Question: I want to send and receive emails from my webpage using mailgun.
Main problem : Laravel cannot find my send-email.blade file on resourcesiews\pages
I configure my .env file for mailgun.
What I am missing? Here is my codes;

'''
Route::get('/send-email', [App\Http\Controllers\EmailController::class, 'sendEmail']);
'''
'''
namespace App\Http\Controllers;
use App\Mail\HelloEmail;
use Illuminate\Http\Request;
use Illuminate\Support\Facades\Mail;
class EmailController extends Controller
{
public function sendEmail()
{
$reveiverEmailAddress = "example@gmail.com";
Mail::to($reveiverEmailAddress)->send(new HelloEmail);
if (Mail::failures() != 0) {
return "Email has been sent successfully.";
}
return "Oops! There was some error sending the email.";
}
}
'''
'''
'mailgun' => [
'domain' => env('MAILGUN_DOMAIN'),
'secret' => env('MAILGUN_SECRET'),
]
'''
'''
'mailers' => [
'smtp' => [
'transport' => 'smtp',
'host' => env('MAIL_HOST', 'smtp.mailgun.org'),
'port' => env('MAIL_PORT', 587),
'encryption' => env('MAIL_ENCRYPTION', 'tls'),
'username' => env('MAIL_USERNAME'),
'password' => env('MAIL_PASSWORD'),
'timeout' => null,
],
],
'from' => [
'address' => env('MAIL_FROM_ADDRESS', 'myemail@Example.com'),
'name' => env('MAIL_FROM_NAME', 'app name'),
],
'reply_to' => [
'address' => env('MAIL_FROM_ADDRESS', 'myemail@Example.com'),
'name' => env('MAIL_FROM_NAME', 'app name'),
],
'''
'''
namespace App\Mail;
use Illuminate\Bus\Queueable;
use Illuminate\Contracts\Queue\ShouldQueue;
use Illuminate\Mail\Mailable;
use Illuminate\Queue\SerializesModels;
class HelloEmail extends Mailable
{
use Queueable, SerializesModels;
public function __construct()
{
//
}
public function build()
{
return $this->from("support@example.com")->view('email-template');
}
}
'''
'''
<div class="container">
<p>Hello</p>
<p>
Demo of sending emails through the Mailgun email service.
</p>
</div>
'''
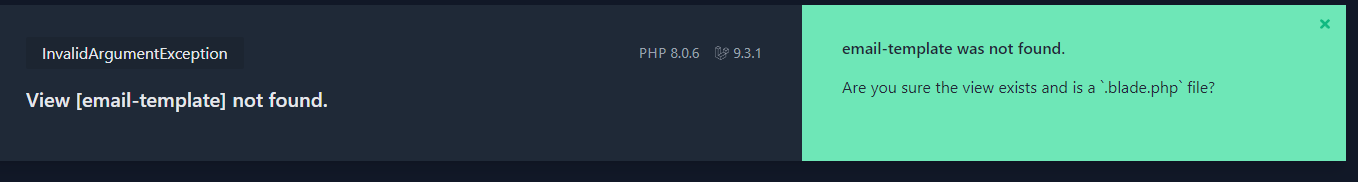
Answer: You're using '->view('email-template);' which looks for the file in 'resources/views/{filename}'
You say your 'email-template' file is stored in 'resourcesiews\pages'
Therefore you have to use '->view('pages.email-template');' which will look in 'resources/views/pages/{filename}'.